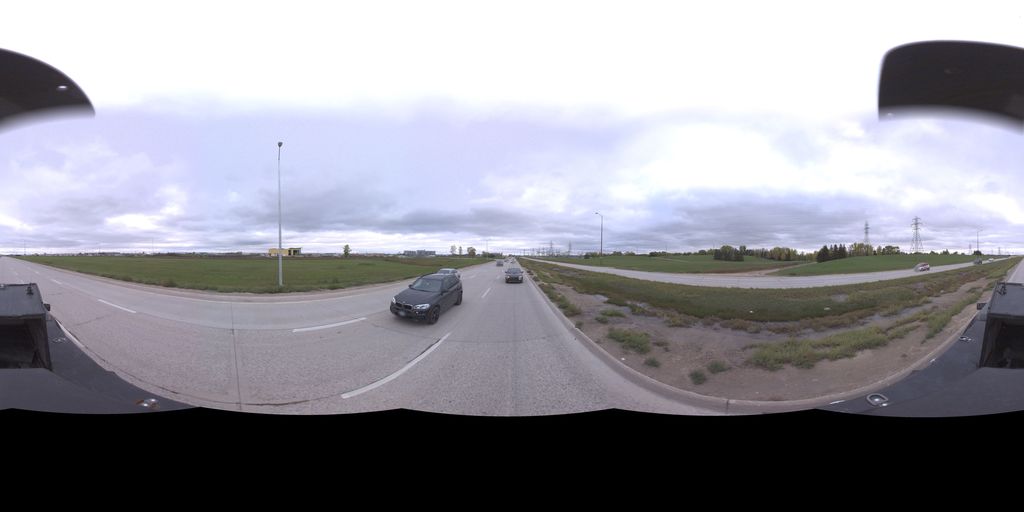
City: winnipeg